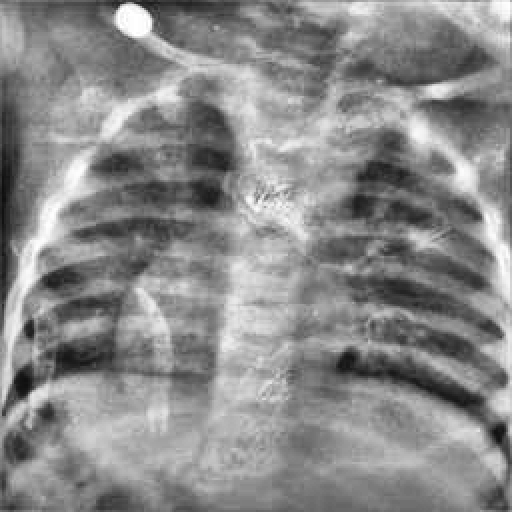
Finding: TUBERCULOSIS